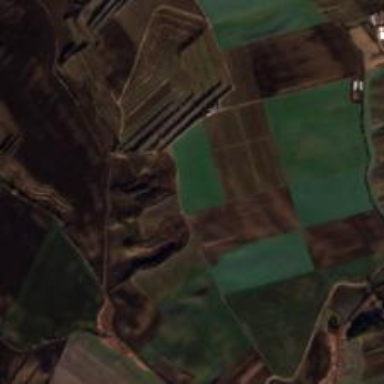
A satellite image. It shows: Picturesque farmland scene.